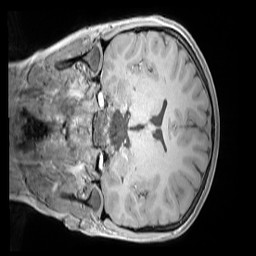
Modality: MP2RAGE
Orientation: coronal
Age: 11
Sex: male
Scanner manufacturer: siemens
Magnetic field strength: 3 T
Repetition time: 4 s
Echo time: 0.00303 s